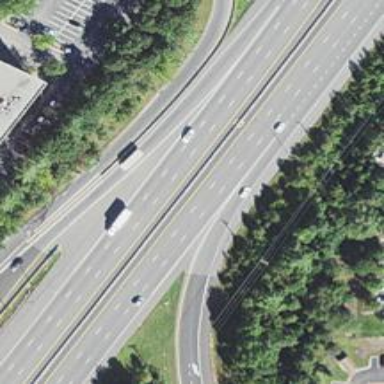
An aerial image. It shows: Primary link road with asphalt surface.